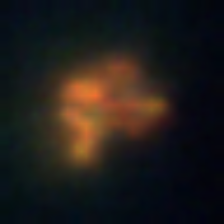
Taxon: Unknown_detritus
Group: Unknown